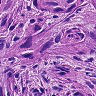
Metastatic tissue present: yes